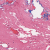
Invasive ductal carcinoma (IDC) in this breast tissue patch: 0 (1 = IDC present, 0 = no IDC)